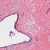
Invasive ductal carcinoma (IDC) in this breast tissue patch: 0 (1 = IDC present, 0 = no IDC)